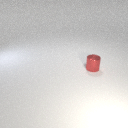
small red metal cylinder